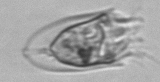
Label: Tintinnina